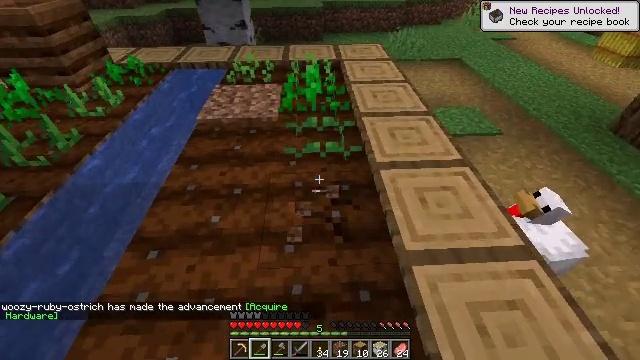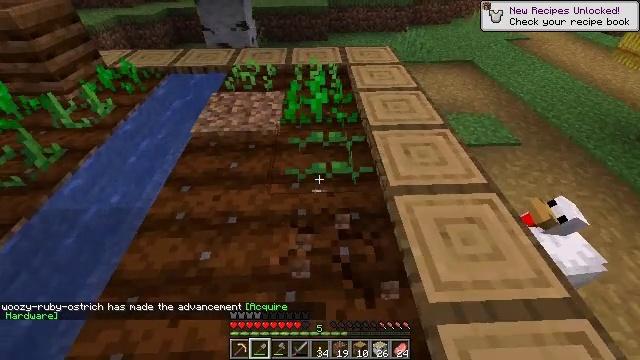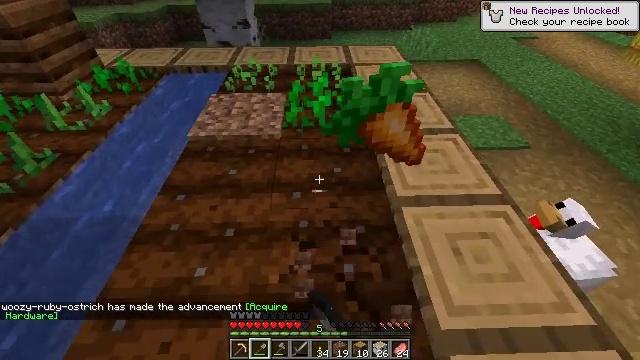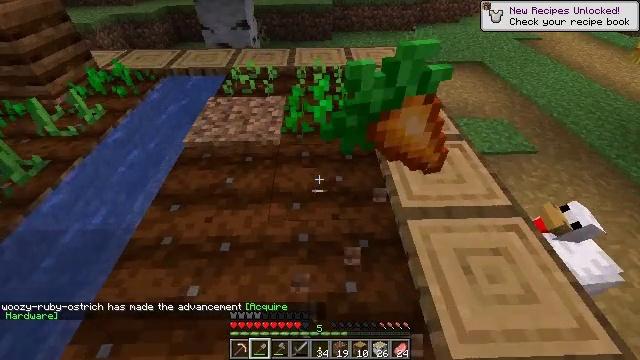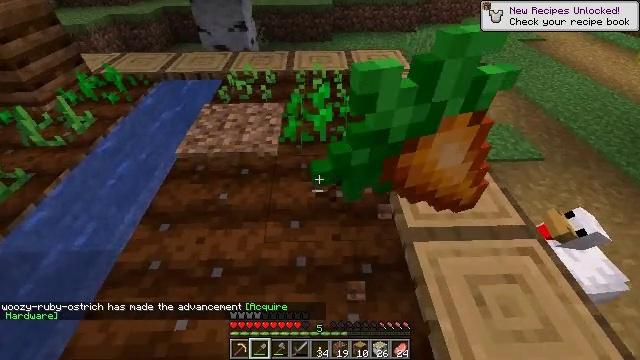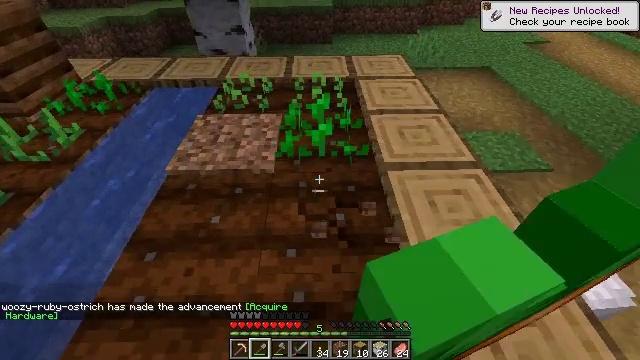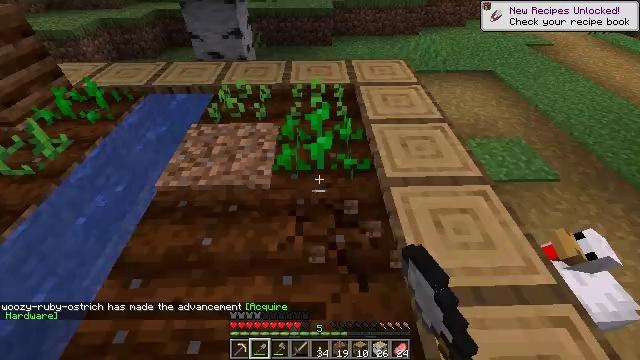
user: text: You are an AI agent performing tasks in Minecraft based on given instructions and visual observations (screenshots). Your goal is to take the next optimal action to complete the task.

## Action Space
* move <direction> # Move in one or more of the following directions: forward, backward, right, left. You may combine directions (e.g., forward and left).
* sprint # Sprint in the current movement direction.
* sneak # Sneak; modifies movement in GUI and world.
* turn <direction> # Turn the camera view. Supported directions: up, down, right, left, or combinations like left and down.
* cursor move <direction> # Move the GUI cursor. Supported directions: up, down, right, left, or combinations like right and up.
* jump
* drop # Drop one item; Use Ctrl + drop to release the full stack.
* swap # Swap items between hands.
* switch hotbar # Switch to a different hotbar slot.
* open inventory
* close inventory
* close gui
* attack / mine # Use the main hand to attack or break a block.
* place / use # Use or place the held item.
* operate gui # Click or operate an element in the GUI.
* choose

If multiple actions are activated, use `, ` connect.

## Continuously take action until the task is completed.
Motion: motion action
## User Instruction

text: Collect carrots by breaking the crop.
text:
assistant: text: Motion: move forward, attack / mine
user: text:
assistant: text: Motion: move forward, attack / mine
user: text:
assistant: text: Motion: move forward, attack / mine
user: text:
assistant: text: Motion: move forward, attack / mine
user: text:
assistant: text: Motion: move forward, attack / mine
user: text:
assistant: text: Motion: move forward, attack / mine
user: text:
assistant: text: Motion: attack / mine